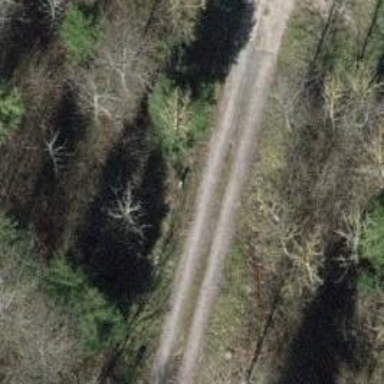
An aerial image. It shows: Unpaved track with grade3 tracktype.